Current action and preconditions to check: trajectory_clear

Your task: For each precondition in the list above, predict whether it will hold at this action.

Consider the current scene as observed from the mobile robot's camera, and analyze the predicted future states of all dynamic agents (e.g., people, animals, vehicles, or any moving entities) within the NEXT SECOND.

IMPORTANT: Only answer "very likely" if you are absolutely certain—based on strong, clear evidence—that a dynamic agent will violate the precondition in the predicted future state. Do NOT answer "very likely" for unlikely, ambiguous, or low-probability risks.

Ask yourself for each precondition: Is there a high probability, with clear and convincing evidence, that the predicted future states of any dynamic agent will interfere with the predicted future state of the currently executing action within the NEXT SECOND, causing that precondition to fail?

Assess the risk level based on these predictions. Use "likely" or "very likely" if motions create a clear risk of interference.

Use "neutral" or "improbable" if agents are nearby but their predicted paths are clearly diverging or non-conflicting.

Failure Risk Categories: "very improbable", "improbable", "neutral", "likely", "very likely"

Answer Format: Output ONLY the probability_of_failure value from these categories: "very improbable", "improbable", "neutral", "likely", "very likely"

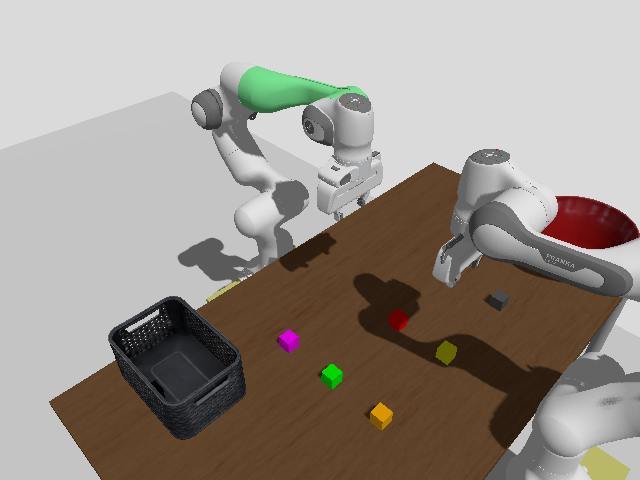

Answer: very improbable